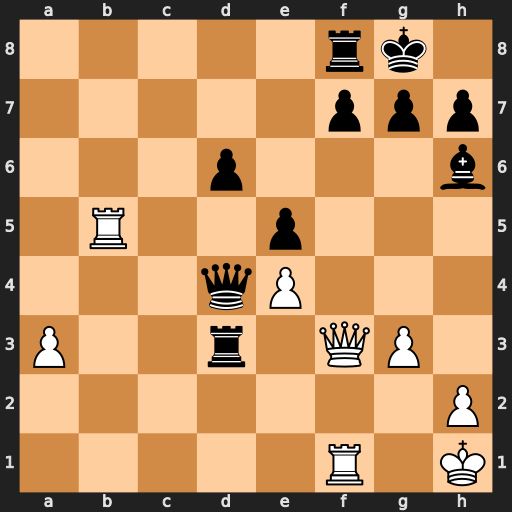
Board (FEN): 5rk1/5ppp/3p3b/1R2p3/3qP3/P2r1QP1/7P/5R1K
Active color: w
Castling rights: -
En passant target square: -
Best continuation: Qxf7+ Rxf7 Rb8+ Rf8 Rfxf8#